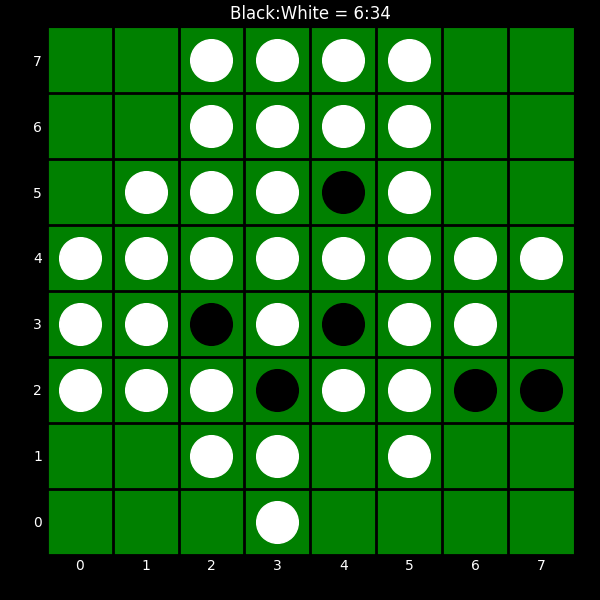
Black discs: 6
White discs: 34